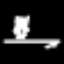
Label: angel